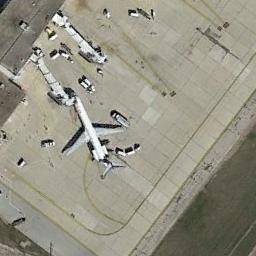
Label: airplane